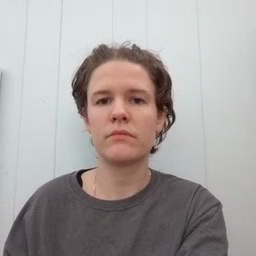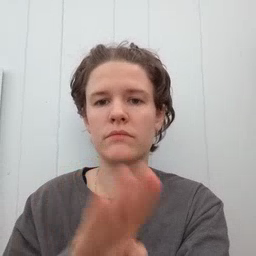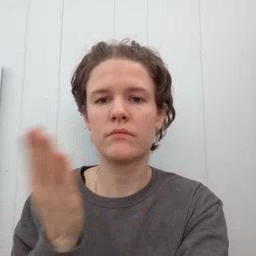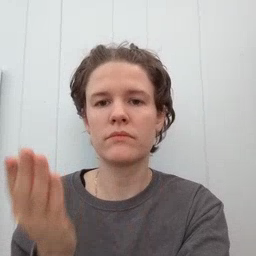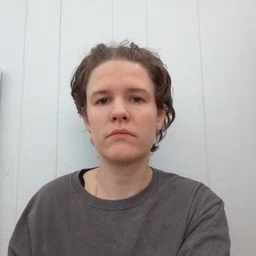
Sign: open